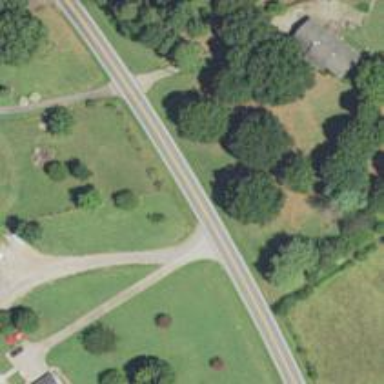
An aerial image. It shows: Tertiary road.